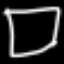
Label: square